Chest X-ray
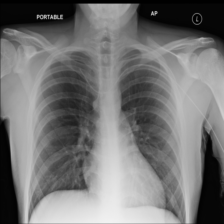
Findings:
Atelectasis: negative
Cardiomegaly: negative
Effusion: negative
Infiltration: negative
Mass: negative
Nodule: negative
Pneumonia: negative
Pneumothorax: negative
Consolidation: negative
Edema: negative
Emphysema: negative
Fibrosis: negative
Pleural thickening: negative
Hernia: negative